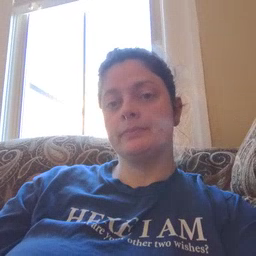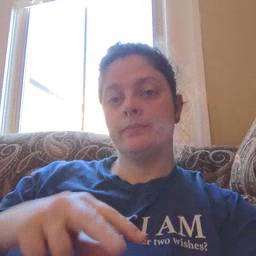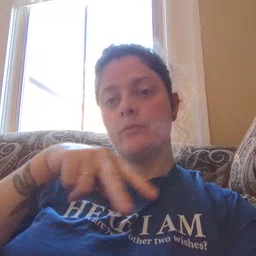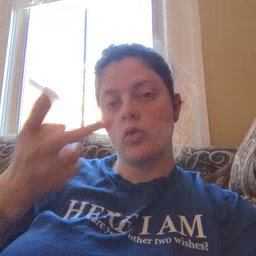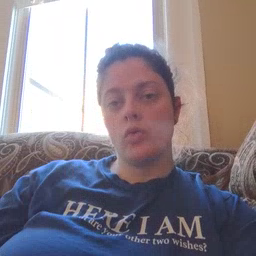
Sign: fall